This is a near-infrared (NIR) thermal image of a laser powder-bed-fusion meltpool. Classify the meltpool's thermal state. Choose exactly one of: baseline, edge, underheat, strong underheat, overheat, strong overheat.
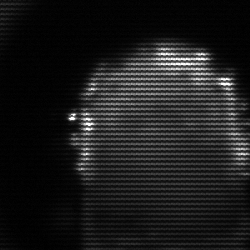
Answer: baseline